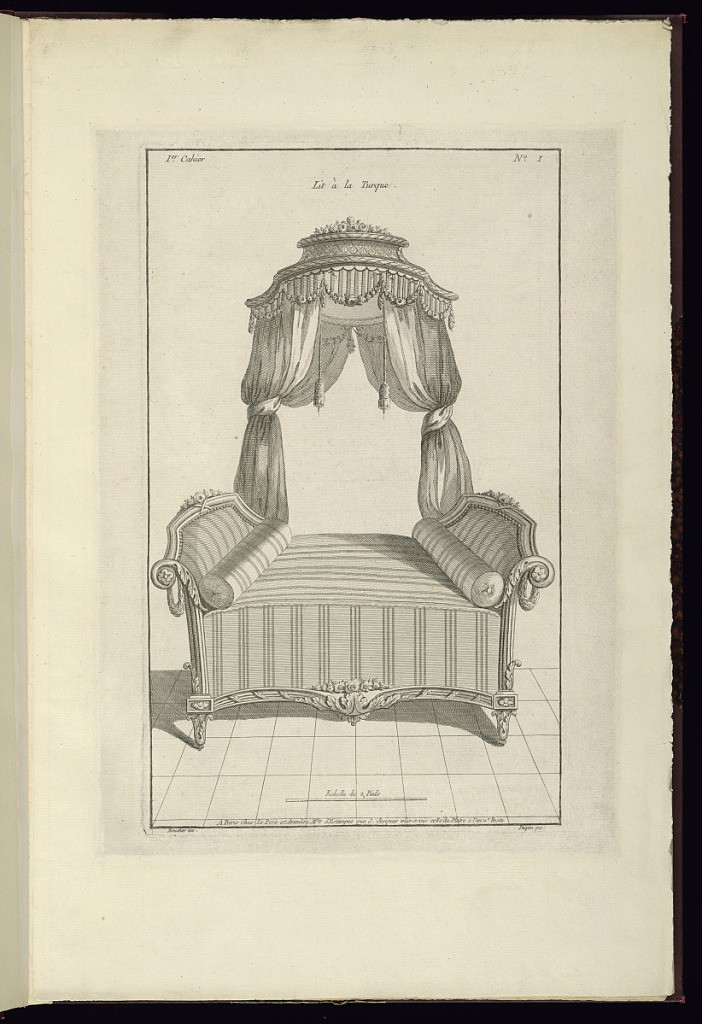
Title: Lit à la Turque
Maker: Juste-François Boucher, French, 1736 – 1782
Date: ca. 1775
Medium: Engraving on off white laid paper
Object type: Print
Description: Design for a bed with a canopy decorated with a garland of flowers, bound laurel leaves, lozenges with rosettes, and roses at the top. The plate is signed.